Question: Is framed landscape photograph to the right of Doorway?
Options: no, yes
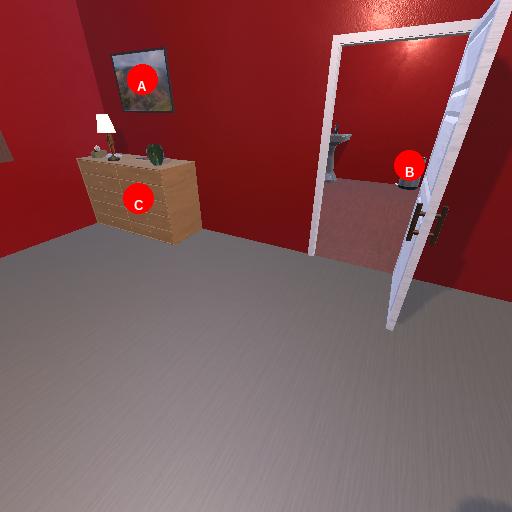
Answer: no